Question: I have 2 Forms,FormA and FormB,for FormA have a button,in FormB I have to test if this button in formB is cliked,I tried this code:
FormA://in which I have the button
'''
public bool button6WasClicked = false;
private void button6_Click(object sender, EventArgs e)
{
............
button6WasClicked = true;
}
'''
FormB://in which I have to test if the button in FormA is cliked
'''
FormA nv;
private void button3_Click(object sender, EventArgs e)
{
if (nv.button6WasClicked) //the error is at this line
{
..........
button6WasClicked = false;
}
}
'''
I have this problem :

the Translation is:Object reference not set to an instance of an object
thanks for Help :)
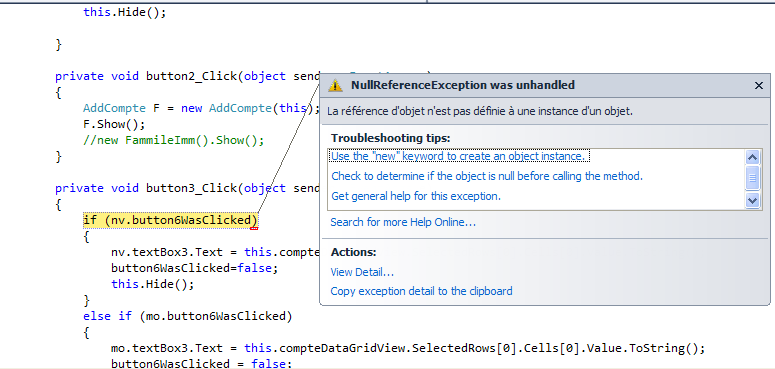
Answer: I guess below code should work :-
in constrctor you have to pass your 'FormA' object as shown below :-
'''
public FormA nv;
Public FormB(FormA formA)
{
nv = formA;
}
private void button3_Click(object sender, EventArgs e)
{
if (nv.button6WasClicked)
{
..........
nv.button6WasClicked = false;
}
}
'''